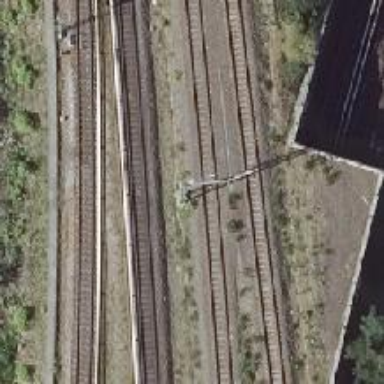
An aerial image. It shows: Railway signal.